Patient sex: M
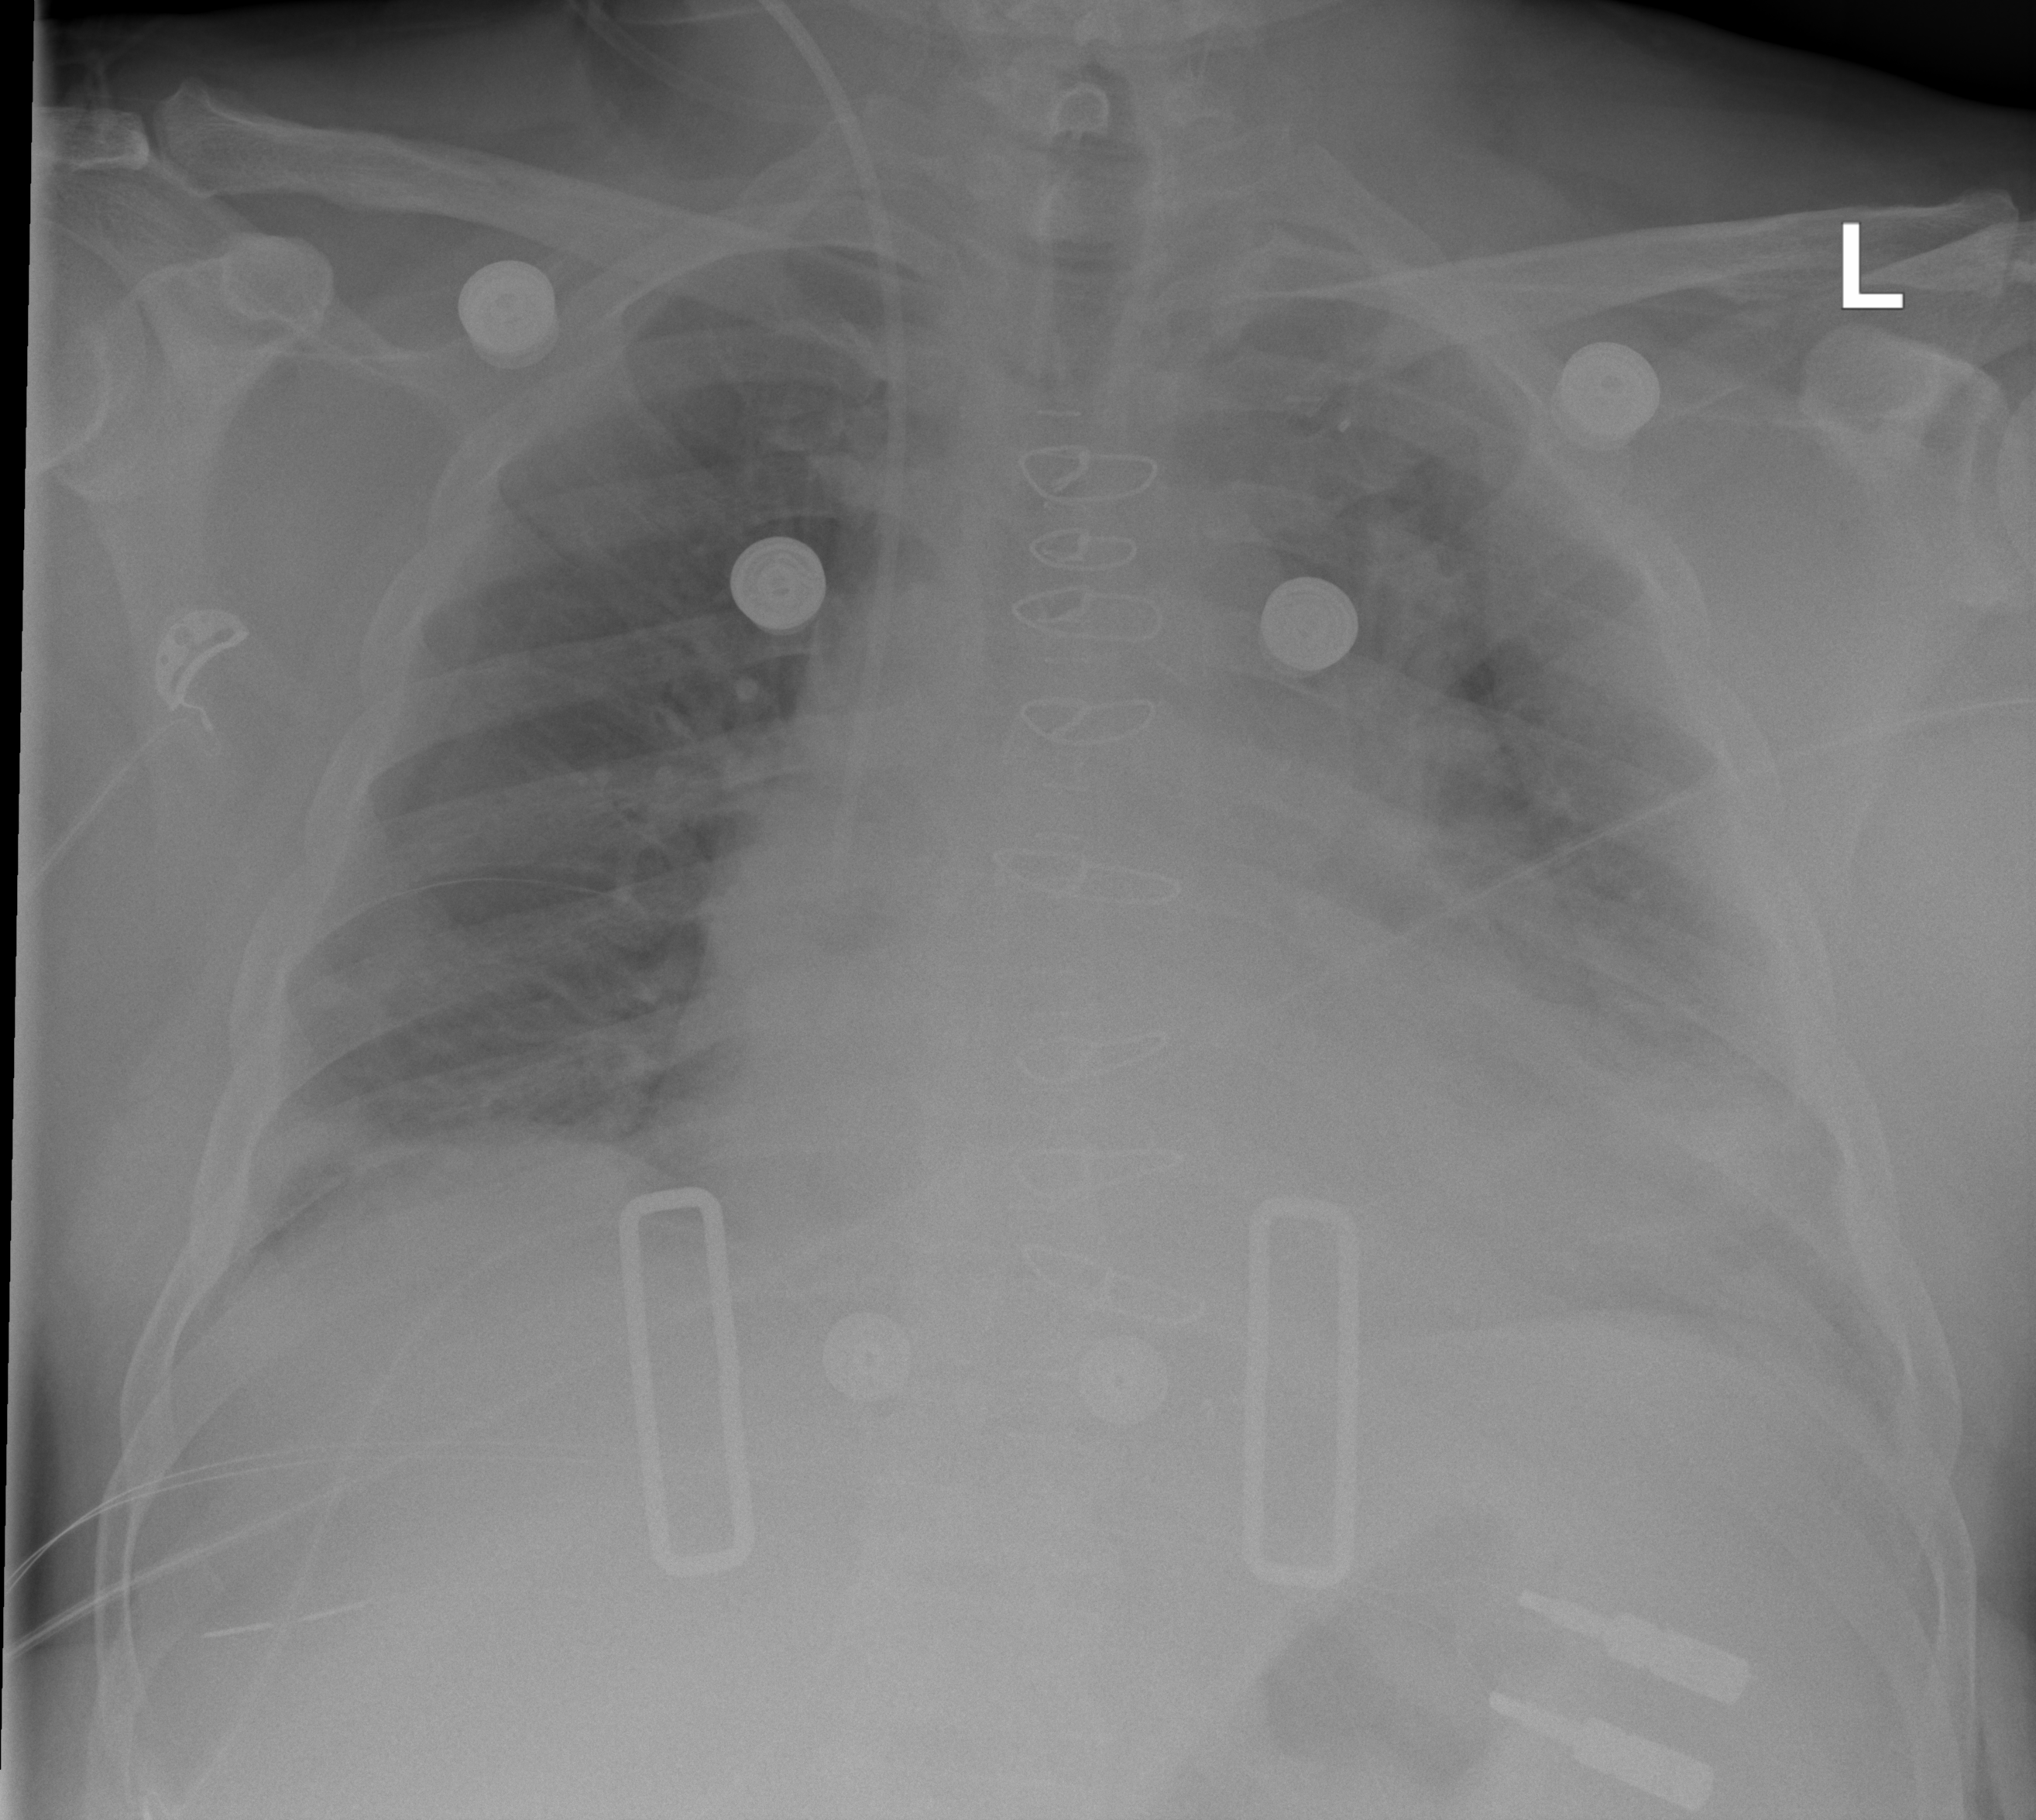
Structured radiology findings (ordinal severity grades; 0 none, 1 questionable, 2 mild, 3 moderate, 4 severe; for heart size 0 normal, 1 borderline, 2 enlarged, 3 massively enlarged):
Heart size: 2
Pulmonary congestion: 2
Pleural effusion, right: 2
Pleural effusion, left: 2
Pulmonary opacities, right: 2
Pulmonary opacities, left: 2
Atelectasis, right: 2
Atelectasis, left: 3